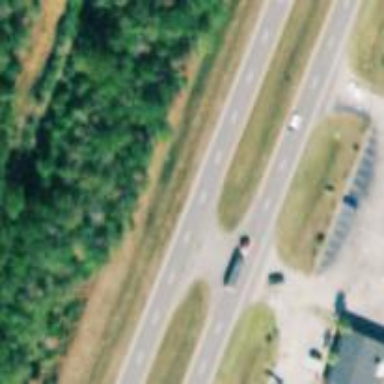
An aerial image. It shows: Trunk link highway.